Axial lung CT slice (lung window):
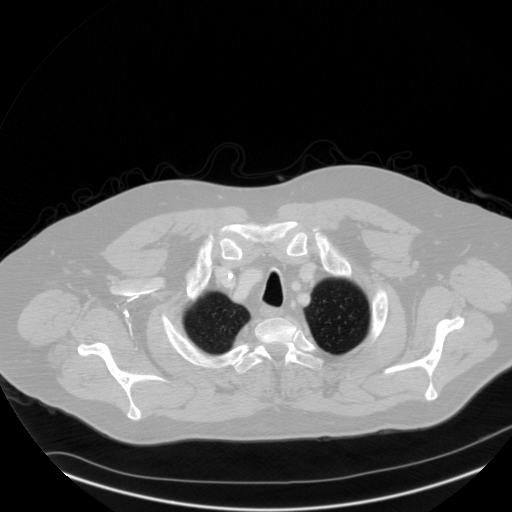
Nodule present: no